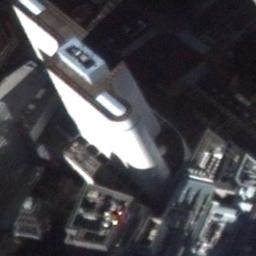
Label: commercial_area